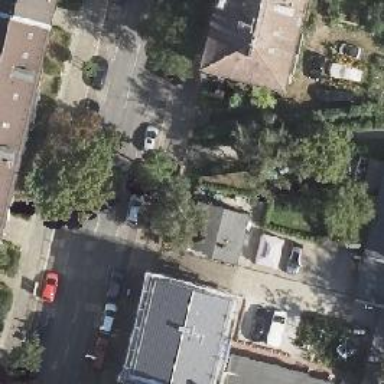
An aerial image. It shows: Footway along the road.